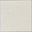
Piece: xx